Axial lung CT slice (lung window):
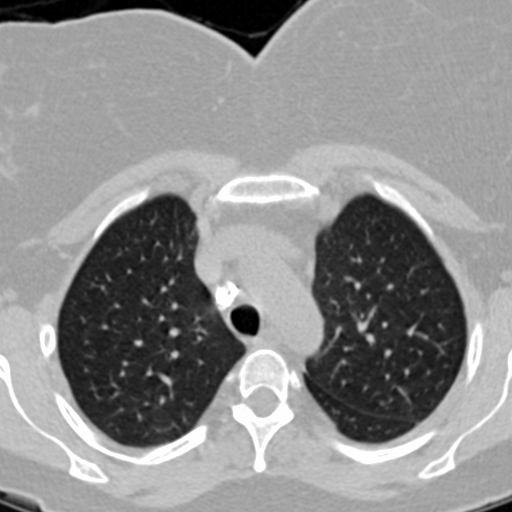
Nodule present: no